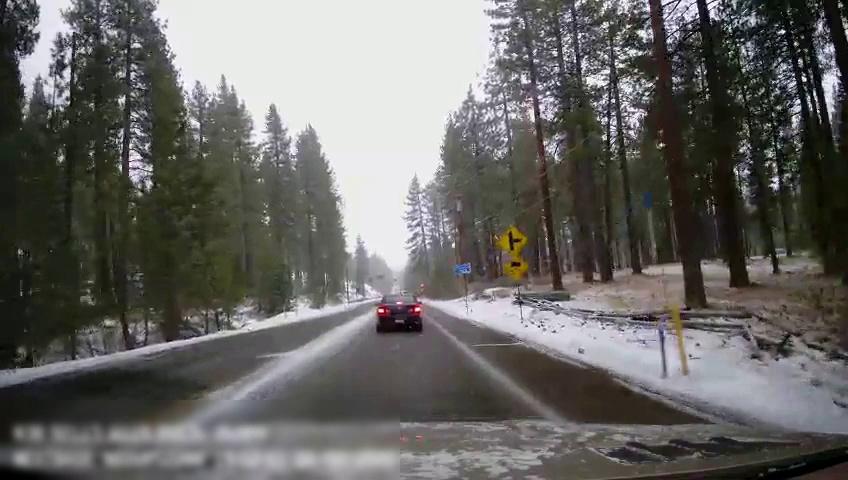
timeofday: Day
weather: Snowy
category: Drivable Space
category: Vehicles | Car
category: Lanes | Opposite Lane
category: Lanes | Current Lane
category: Traffic | Signs
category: Traffic | Signs